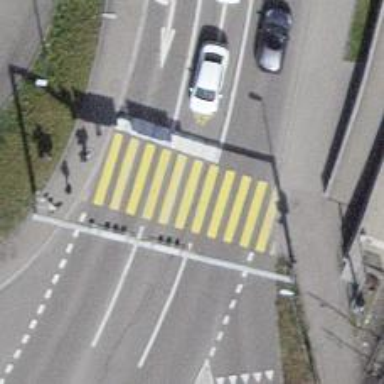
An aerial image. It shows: Crossing with traffic signals.